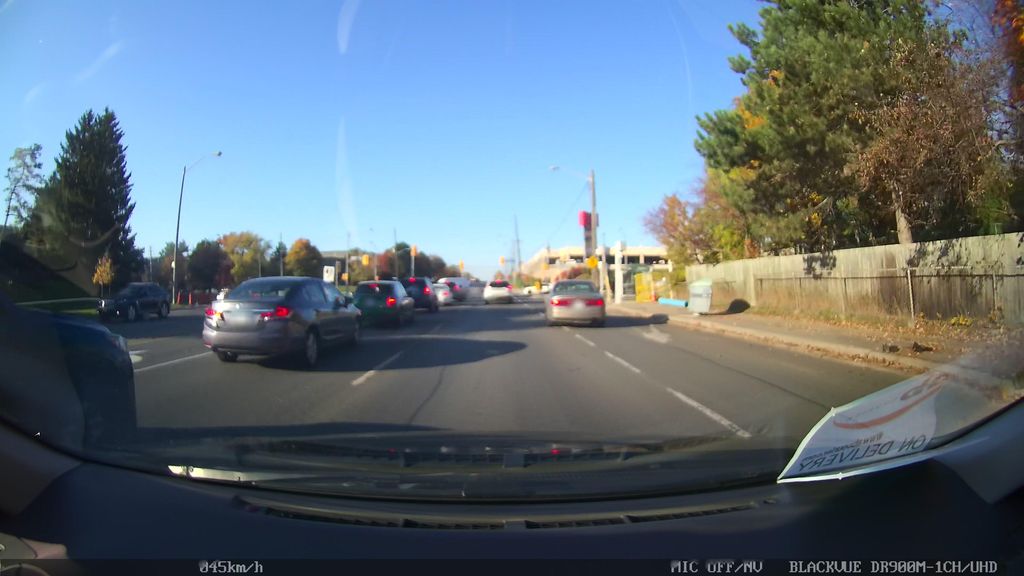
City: toronto